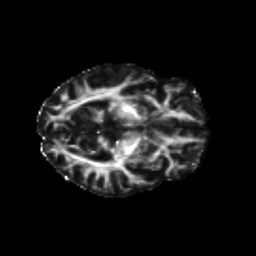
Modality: FA
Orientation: axial
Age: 40
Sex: female
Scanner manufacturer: siemens
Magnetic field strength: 3 T
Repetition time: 8.6 s
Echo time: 0.095 s